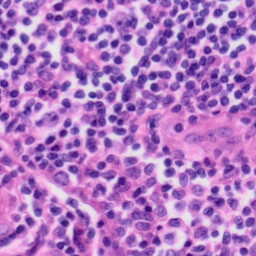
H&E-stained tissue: Tonsil